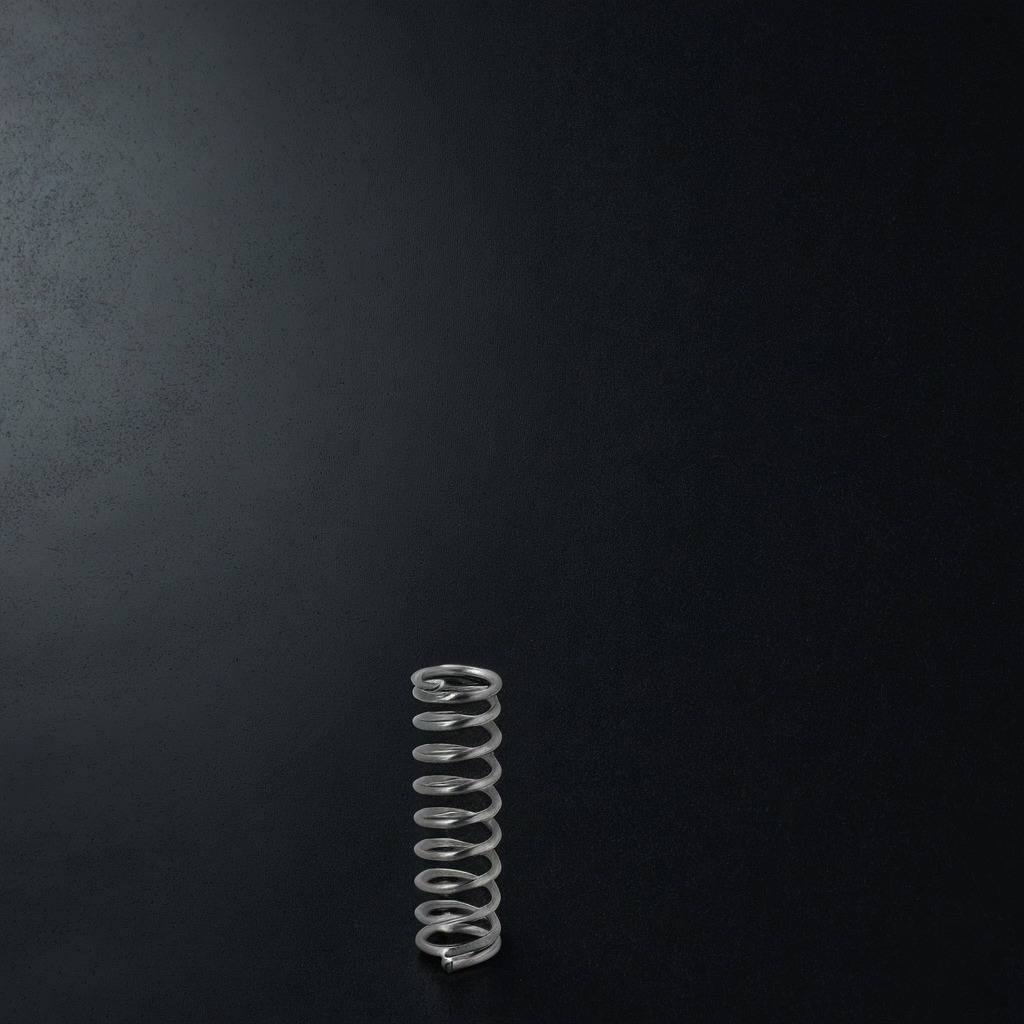
A coiled metal spring lying on a clean granite tabletop covered with a black rubber mat inside a workshop at night dim ambient light soft shadows worn but beneath the mat